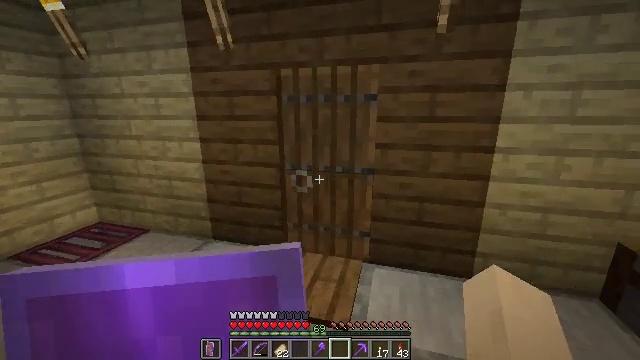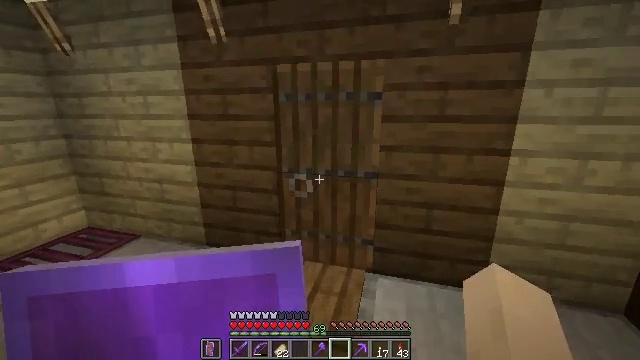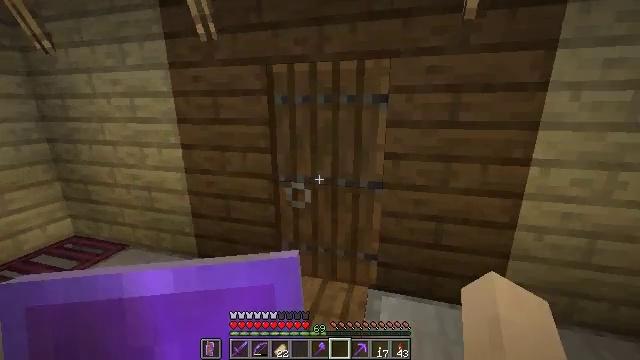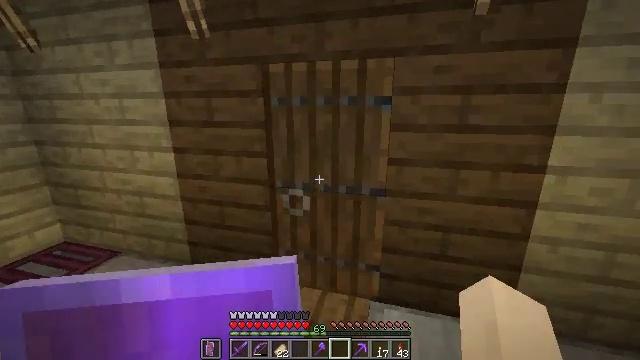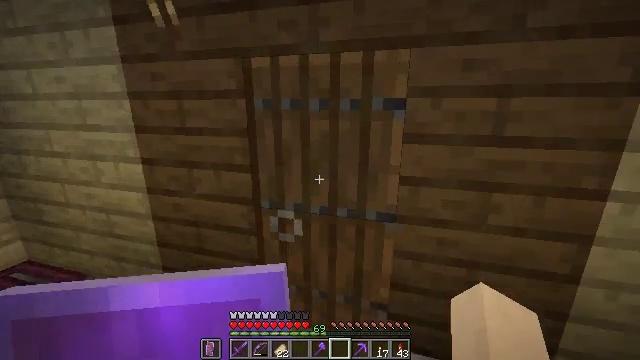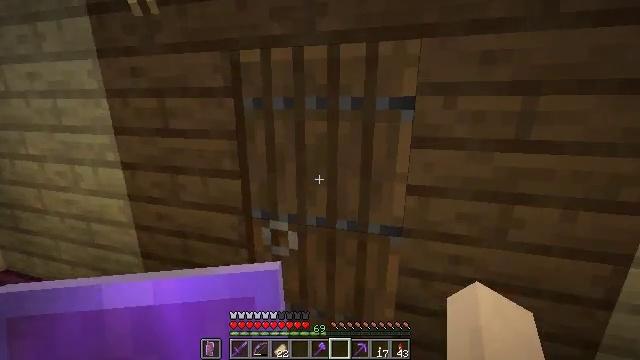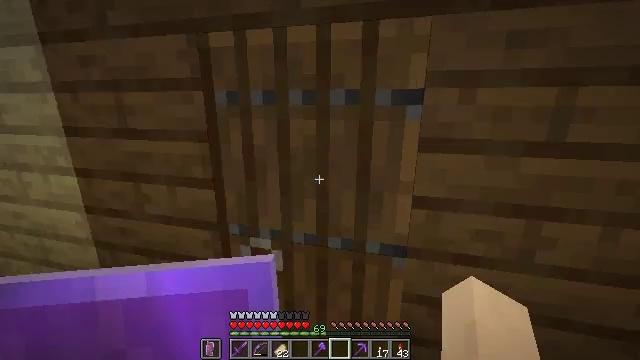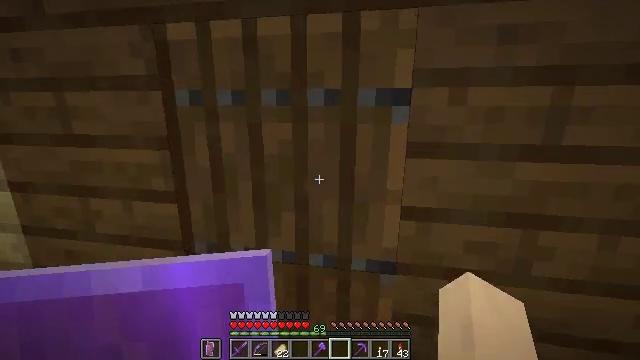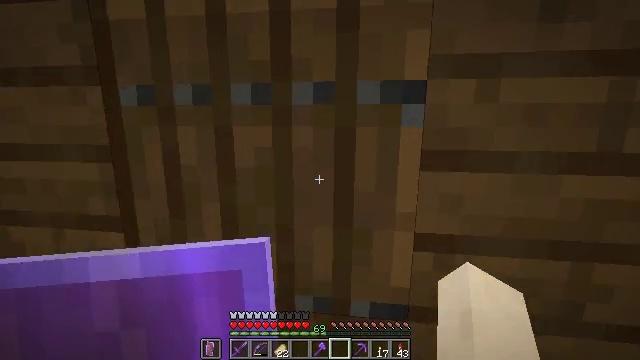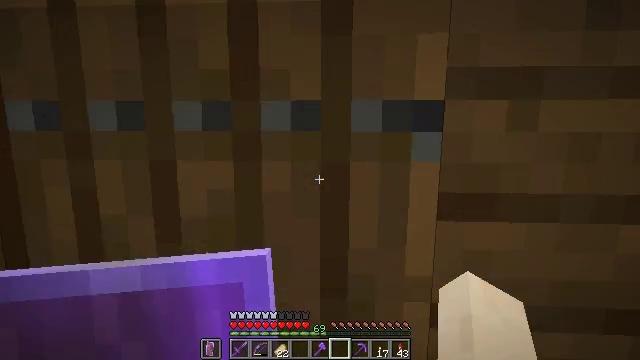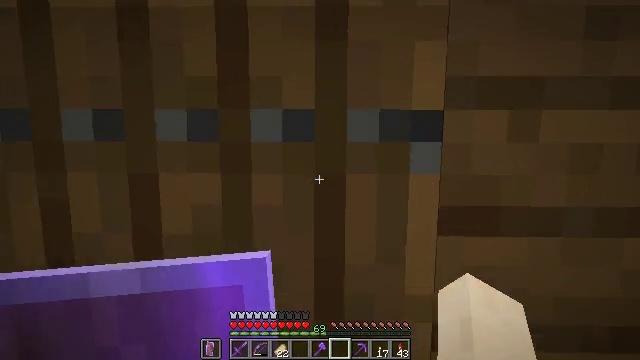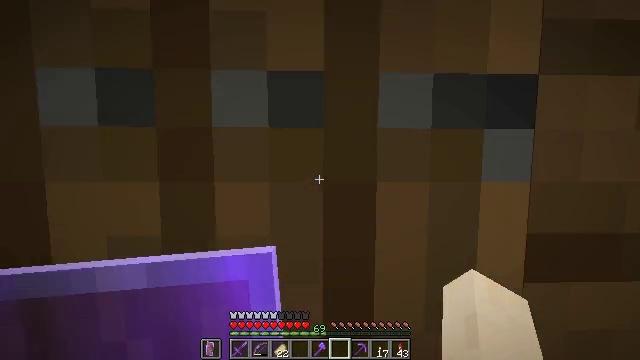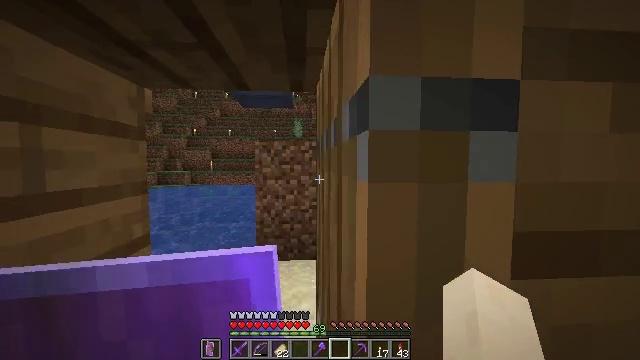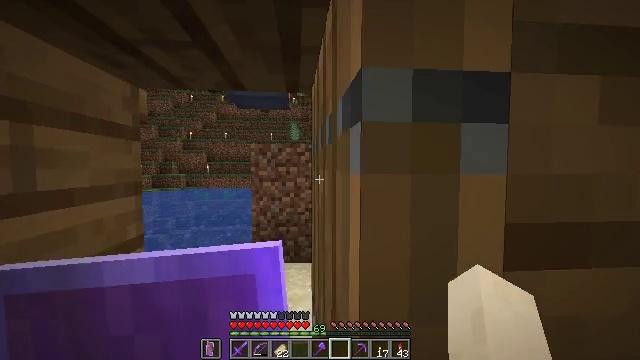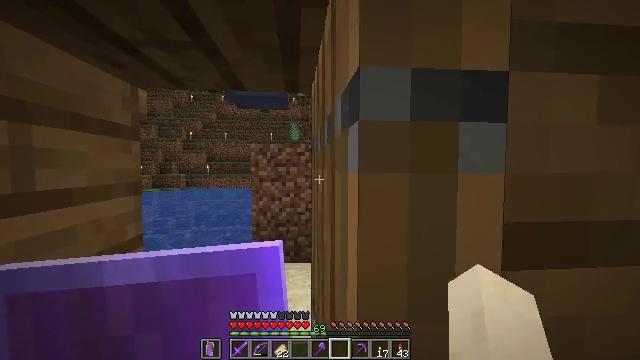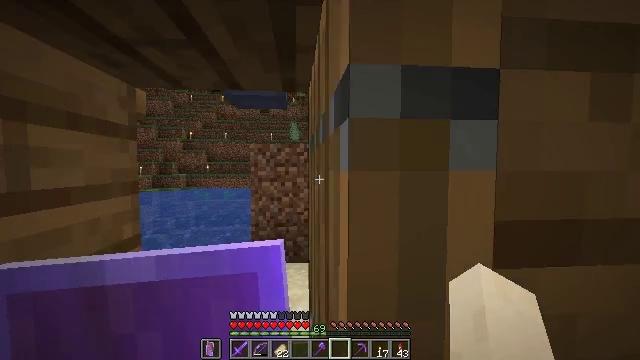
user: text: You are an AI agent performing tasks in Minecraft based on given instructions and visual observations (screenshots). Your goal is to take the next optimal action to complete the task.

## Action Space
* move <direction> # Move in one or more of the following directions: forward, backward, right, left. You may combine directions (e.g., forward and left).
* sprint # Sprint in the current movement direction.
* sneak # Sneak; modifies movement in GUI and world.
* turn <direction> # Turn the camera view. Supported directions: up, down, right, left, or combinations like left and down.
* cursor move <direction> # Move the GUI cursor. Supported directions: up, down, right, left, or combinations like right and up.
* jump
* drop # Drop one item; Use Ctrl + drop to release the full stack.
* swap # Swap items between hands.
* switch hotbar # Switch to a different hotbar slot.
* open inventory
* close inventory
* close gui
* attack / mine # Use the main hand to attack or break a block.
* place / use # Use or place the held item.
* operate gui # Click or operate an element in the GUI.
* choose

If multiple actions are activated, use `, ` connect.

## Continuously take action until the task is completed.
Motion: motion action
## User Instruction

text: Mine the orange shulker box.
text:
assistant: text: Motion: move forward
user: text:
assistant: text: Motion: move forward
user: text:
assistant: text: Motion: move forward
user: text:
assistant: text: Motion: move forward
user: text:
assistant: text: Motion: move forward
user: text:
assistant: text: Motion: move forward, turn right
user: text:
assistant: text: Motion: move forward, turn right and up
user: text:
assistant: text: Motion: move forward, turn right and up
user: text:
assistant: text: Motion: move forward, turn right and up
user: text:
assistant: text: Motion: move forward, turn right and up
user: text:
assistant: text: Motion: move forward, turn right and up
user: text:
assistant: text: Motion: move forward, turn right and up
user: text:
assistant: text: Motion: move forward
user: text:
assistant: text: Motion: move forward
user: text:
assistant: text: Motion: move forward
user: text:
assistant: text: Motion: move forward
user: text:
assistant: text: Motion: move forward
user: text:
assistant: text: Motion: move forward
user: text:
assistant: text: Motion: move forward and move left
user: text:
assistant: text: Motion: move forward and move left
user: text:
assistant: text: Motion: move forward and move left
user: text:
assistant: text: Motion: move forward and move left
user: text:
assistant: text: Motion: move forward and move left
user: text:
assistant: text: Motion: move forward and move left, turn left and up
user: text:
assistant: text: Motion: move forward, turn left and up
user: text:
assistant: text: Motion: move forward, turn left and up
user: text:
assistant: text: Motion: move forward, turn up
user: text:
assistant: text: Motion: move forward
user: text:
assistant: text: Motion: move forward, sneak
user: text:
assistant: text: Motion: move forward, sneak